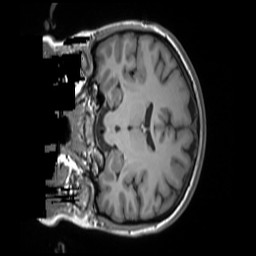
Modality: T1w
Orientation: coronal
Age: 24
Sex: female
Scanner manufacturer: siemens
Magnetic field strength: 3 T
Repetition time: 1.55 s
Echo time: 0.00234 s